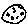
Label: moon